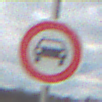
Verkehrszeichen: VerbotKraftwagen
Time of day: SunriseSunset
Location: Outdoor (RoadRail)
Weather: PartlyCloudy
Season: NotSpecified
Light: Natural